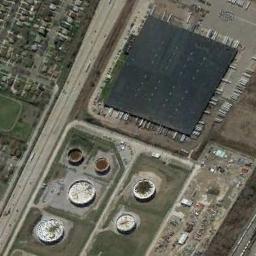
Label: storage_tank